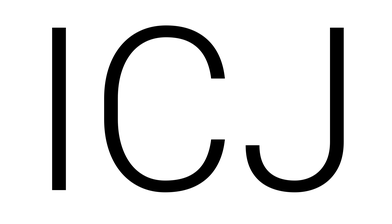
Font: Roboto_Light